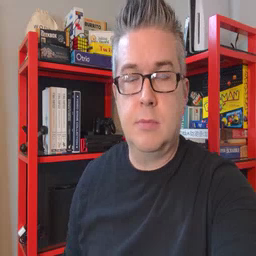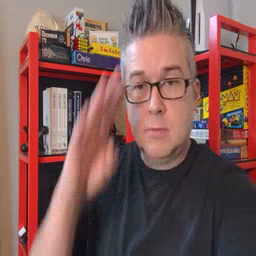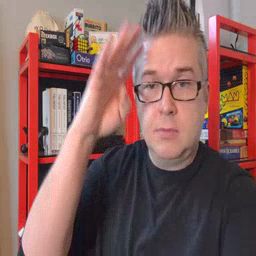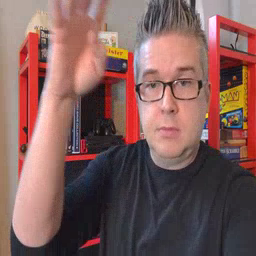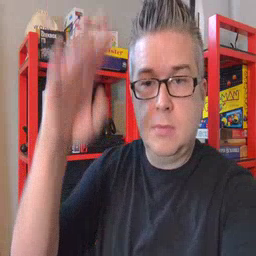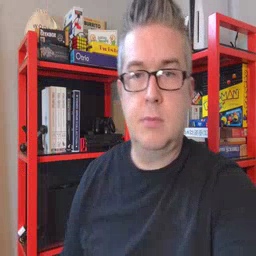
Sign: pretend